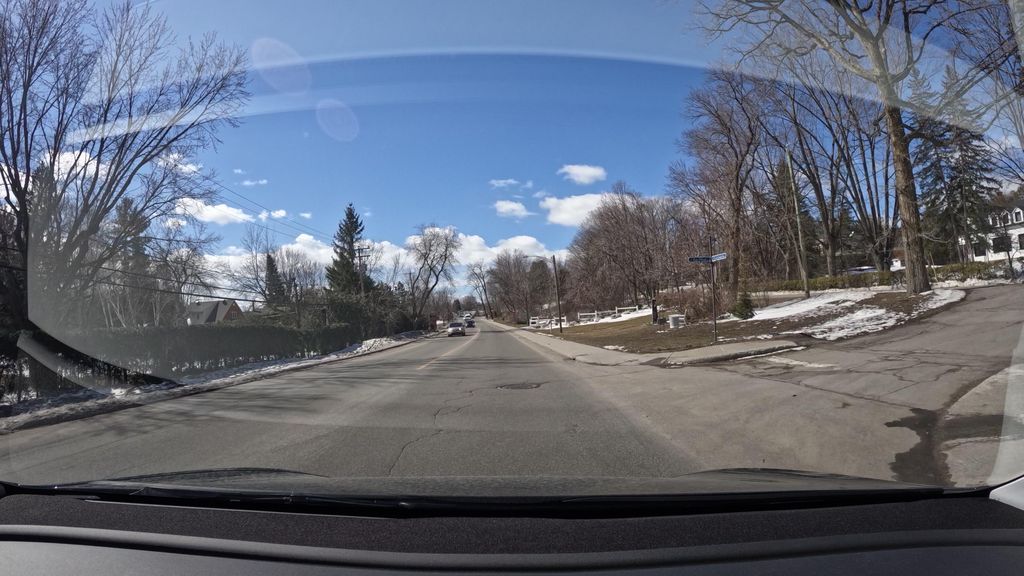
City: montreal